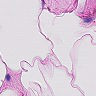
Metastatic tissue present: no